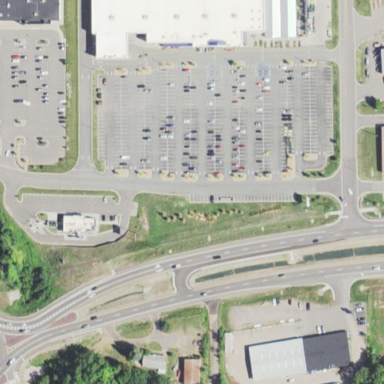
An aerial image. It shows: Parking area with surface.